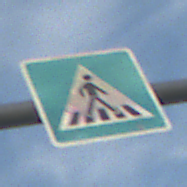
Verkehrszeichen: FussgaengerueberwegLinks
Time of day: SunriseSunset
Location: Outdoor (Nature)
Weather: PartlyCloudy
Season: NotSpecified
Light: Natural